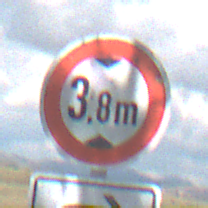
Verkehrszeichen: TatsaechlicheHoehe
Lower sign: RichtungsangabeDurchPfeile5
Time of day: Midday
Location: Outdoor (Nature)
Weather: PartlyCloudy
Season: NotSpecified
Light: Natural